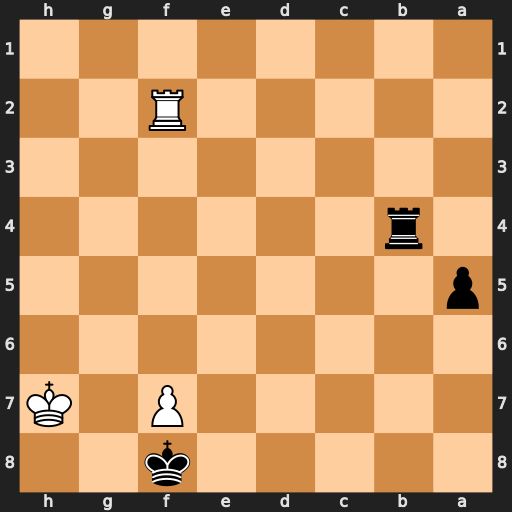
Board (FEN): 5k2/5P1K/8/p7/1r6/8/5R2/8
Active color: b
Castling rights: -
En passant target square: -
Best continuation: Rb6 Ra2 Ra6 Ra4 Kxf7